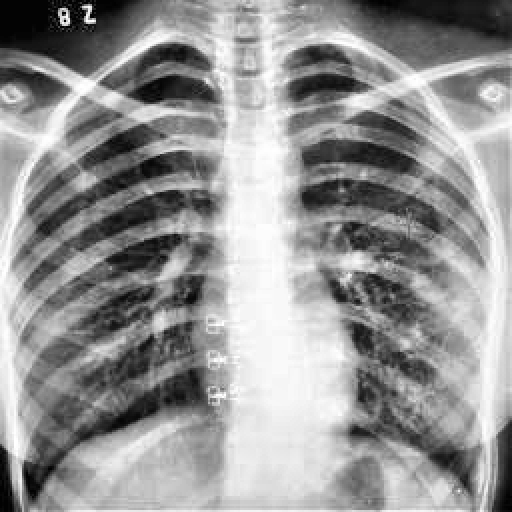
Finding: TUBERCULOSIS